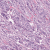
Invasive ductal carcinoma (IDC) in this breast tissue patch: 1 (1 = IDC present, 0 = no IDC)